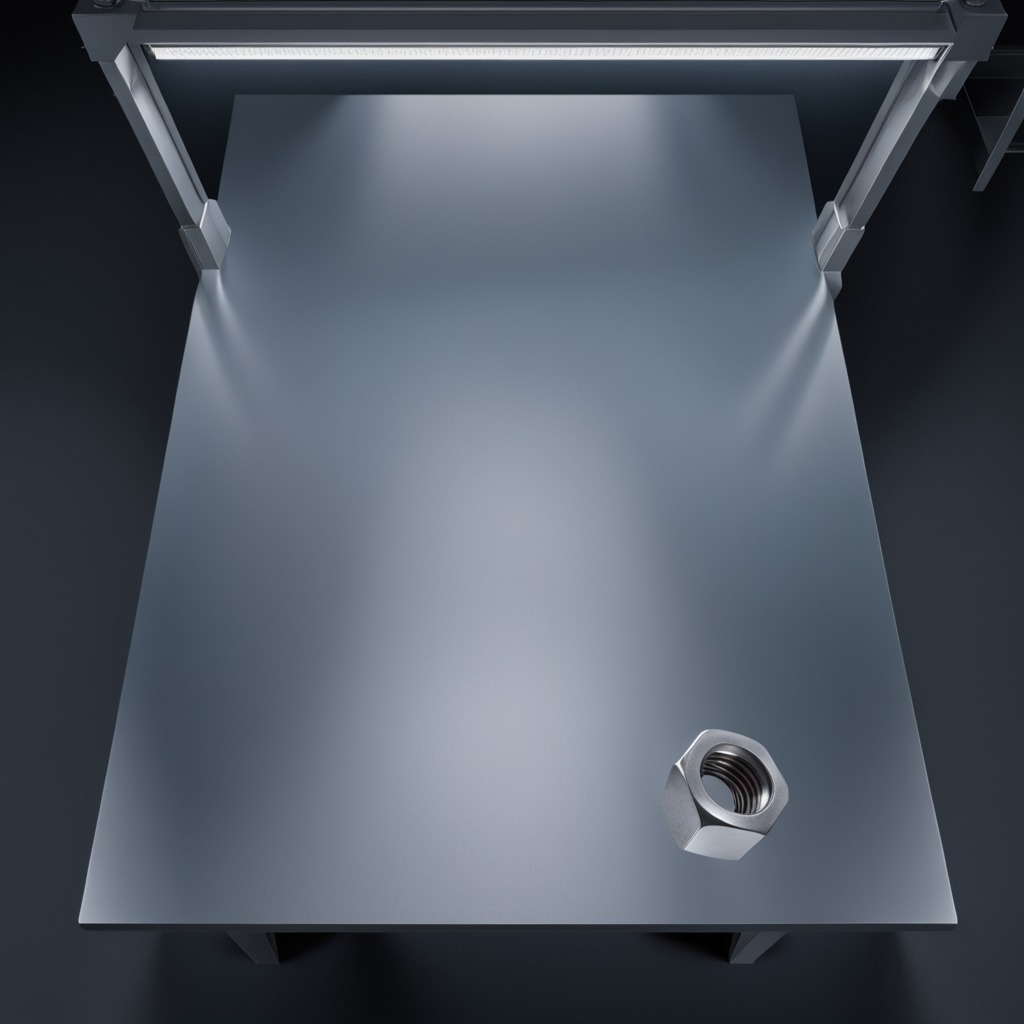
A metal nut is lying on the tabletop in the evening.